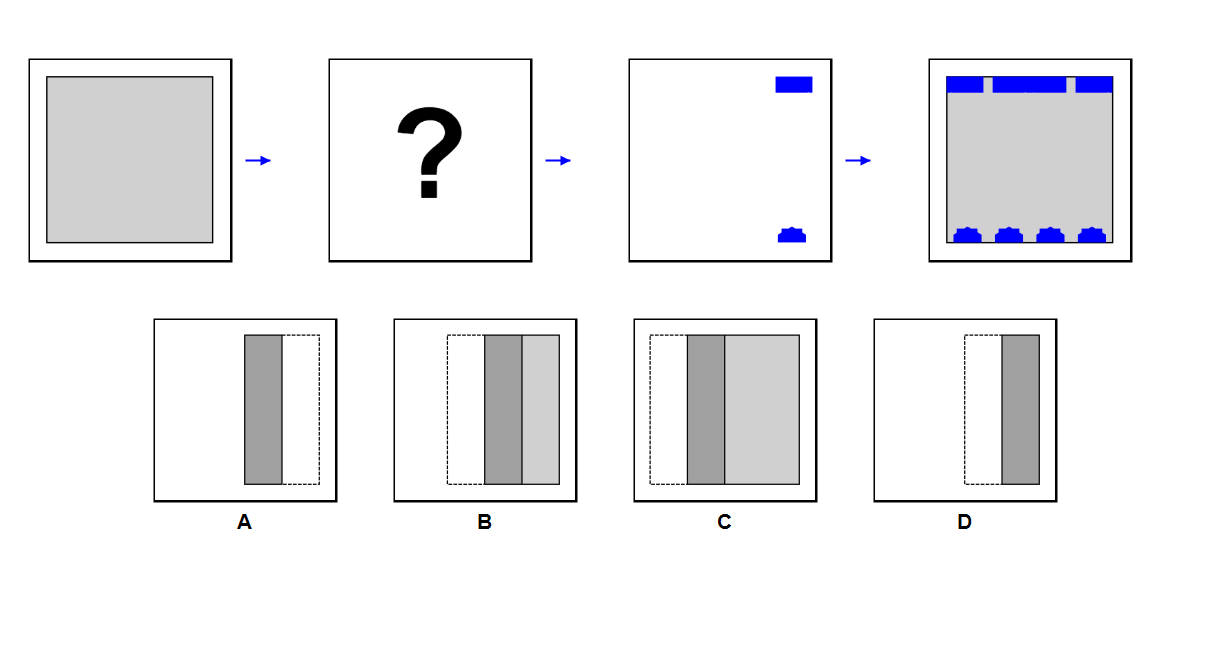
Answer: A